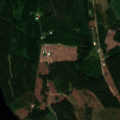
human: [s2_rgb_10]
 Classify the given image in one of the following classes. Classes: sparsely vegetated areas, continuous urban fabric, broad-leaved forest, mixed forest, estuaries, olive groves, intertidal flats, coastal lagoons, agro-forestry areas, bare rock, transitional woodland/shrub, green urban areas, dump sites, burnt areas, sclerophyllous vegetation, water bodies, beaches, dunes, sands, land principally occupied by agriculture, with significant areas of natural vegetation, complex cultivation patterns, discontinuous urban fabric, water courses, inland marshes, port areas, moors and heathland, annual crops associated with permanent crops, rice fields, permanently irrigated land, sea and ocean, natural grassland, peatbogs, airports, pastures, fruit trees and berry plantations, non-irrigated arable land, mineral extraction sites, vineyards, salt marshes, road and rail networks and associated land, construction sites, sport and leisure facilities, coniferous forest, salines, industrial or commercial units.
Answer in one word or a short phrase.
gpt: land principally occupied by agriculture, with significant areas of natural vegetation, broad-leaved forest, coniferous forest, mixed forest, water bodies